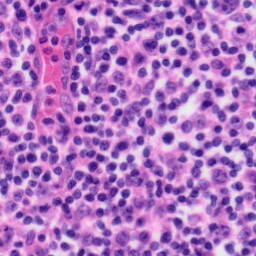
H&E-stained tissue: Tonsil